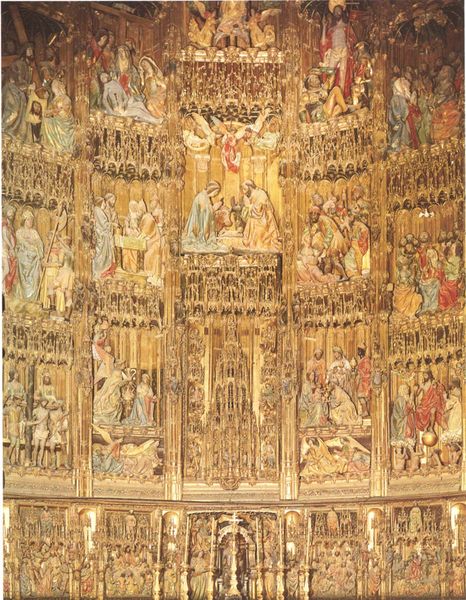
Titel: Hochaltar
Künstler: Copin de Holanda
Standort: Toledo, Dom (EU - E - Kastilien)
Schlagwörter: menschen, lichter, säulen, rot, wand, architektur, stein, innenraum, kirche, gold, gotik, esel, engel, skulptur, relief, rind, figuren, wandmalerei, leuchter, eingang, spanisch, groß, nd, gebet, altar, hochaltar, kathedrale, pieta, axt, jüngstes gericht, apsis, chor, heilige, fresko, register, prunk, maria, anbetung, jesu, szenen, josef, verkündigung, geburt, gesprenge, retabel, abnahme, passion, kreuztragung, passion christi, drei könige, anbetung der könige, kkirche, rgeburt